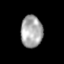
Tissue: lung
Cell type: Epithelial cells
Senescence score: 0.2433
Nuclear area (px): 682
Mean DAPI intensity: 167.925